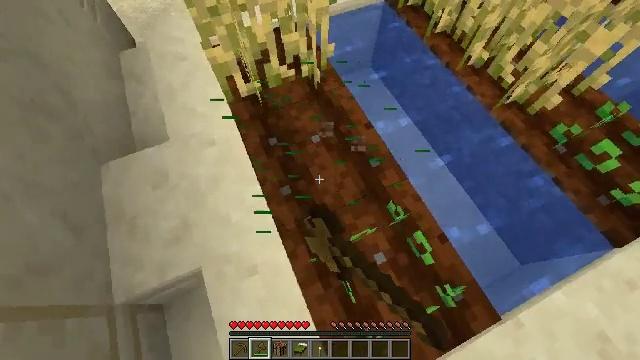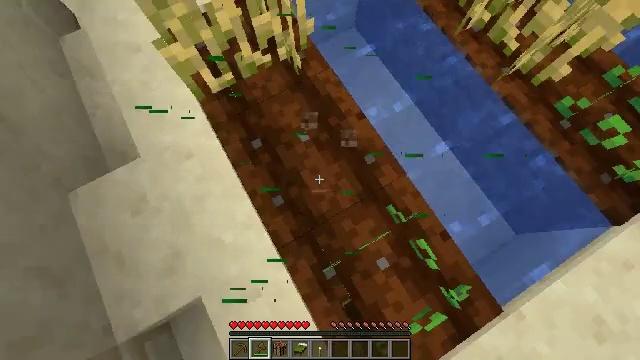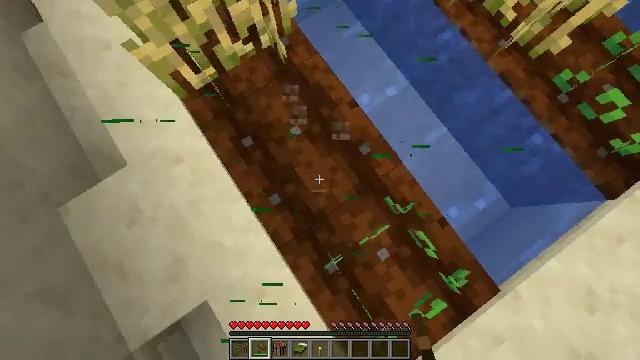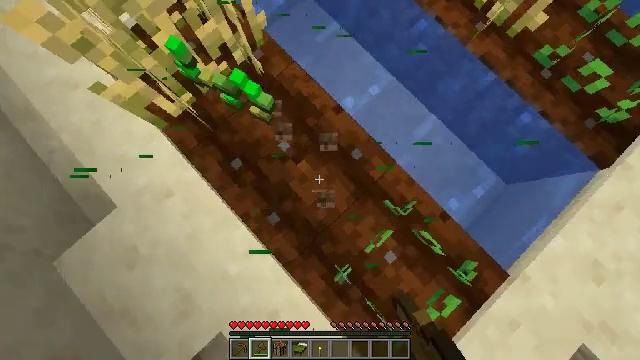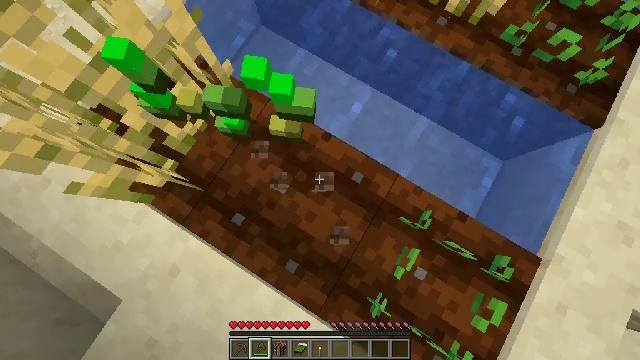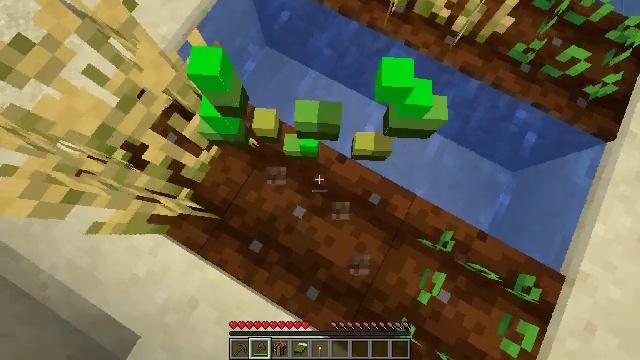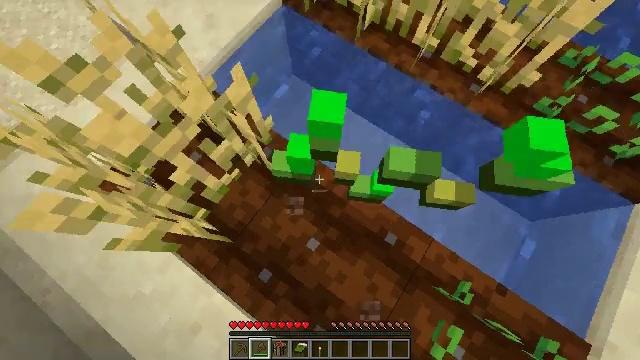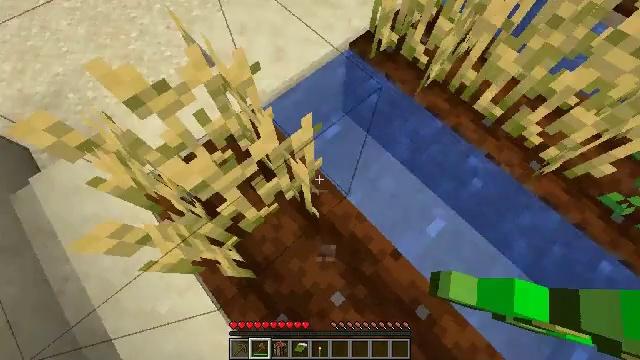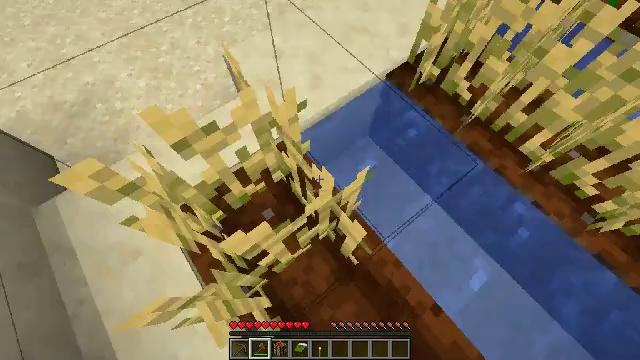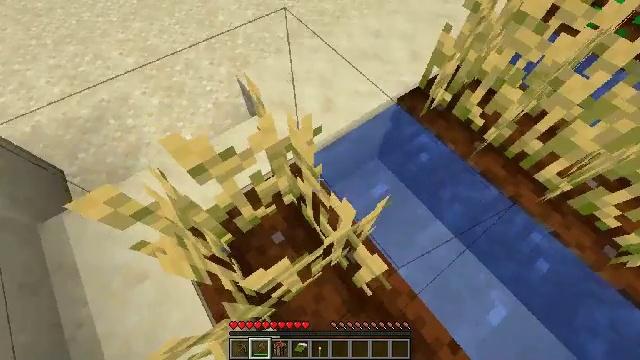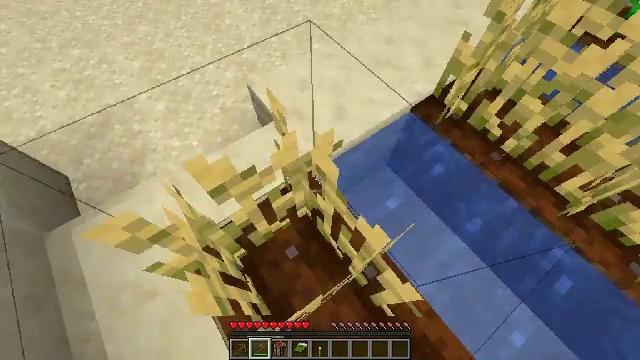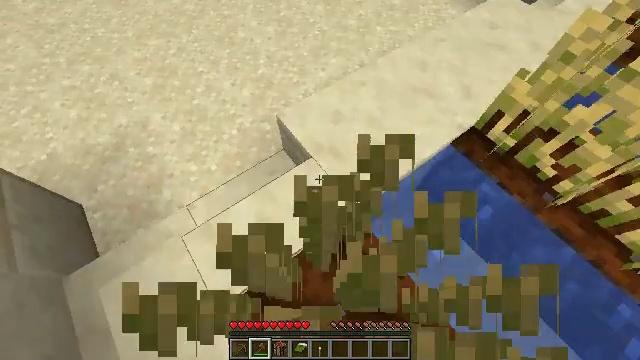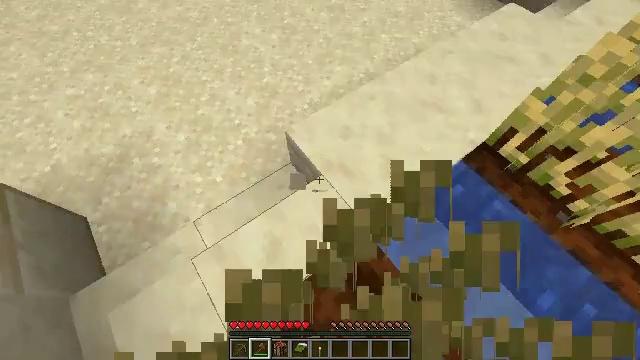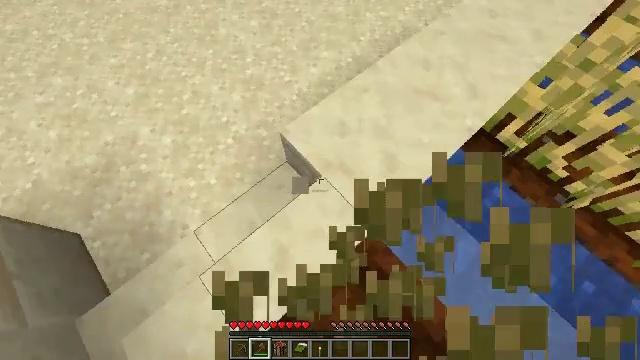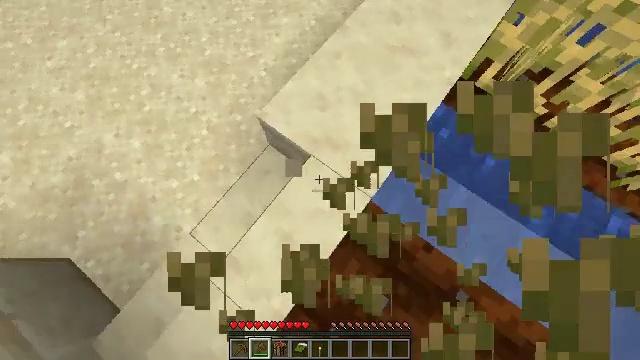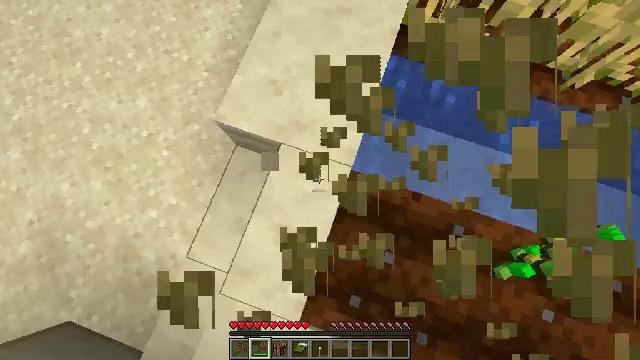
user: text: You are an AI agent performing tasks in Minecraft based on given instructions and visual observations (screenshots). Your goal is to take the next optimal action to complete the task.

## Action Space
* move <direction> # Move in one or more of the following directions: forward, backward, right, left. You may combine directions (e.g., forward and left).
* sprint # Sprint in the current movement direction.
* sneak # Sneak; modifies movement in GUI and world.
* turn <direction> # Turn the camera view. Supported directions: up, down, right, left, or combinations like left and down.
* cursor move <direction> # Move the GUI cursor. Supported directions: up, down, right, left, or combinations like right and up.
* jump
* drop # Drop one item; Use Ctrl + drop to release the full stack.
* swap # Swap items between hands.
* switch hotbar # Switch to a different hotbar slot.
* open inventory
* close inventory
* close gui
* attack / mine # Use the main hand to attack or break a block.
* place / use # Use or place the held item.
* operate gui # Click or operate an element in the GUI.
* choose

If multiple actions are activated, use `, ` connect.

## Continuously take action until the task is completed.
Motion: motion action
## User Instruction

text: Gather wheat by left-clicking on it.
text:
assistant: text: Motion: move forward, turn right and down
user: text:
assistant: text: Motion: move forward, turn right and down, attack / mine
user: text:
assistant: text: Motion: turn right and down, attack / mine
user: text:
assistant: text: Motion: move left, turn right and up
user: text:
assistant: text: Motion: move forward and move left, turn right and up
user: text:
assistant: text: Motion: move forward and move left, turn left and up
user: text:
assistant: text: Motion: move forward and move left, turn left and up
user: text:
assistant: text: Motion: move forward and move left, turn left and up
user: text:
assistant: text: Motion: move forward and move left, turn left and up
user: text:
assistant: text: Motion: move forward and move left
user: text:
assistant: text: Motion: move forward and move left, attack / mine
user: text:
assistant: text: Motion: move forward, attack / mine
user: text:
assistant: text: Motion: turn right and down
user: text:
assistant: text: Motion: turn right and down
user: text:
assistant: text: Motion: turn right and down
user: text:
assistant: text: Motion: no_op